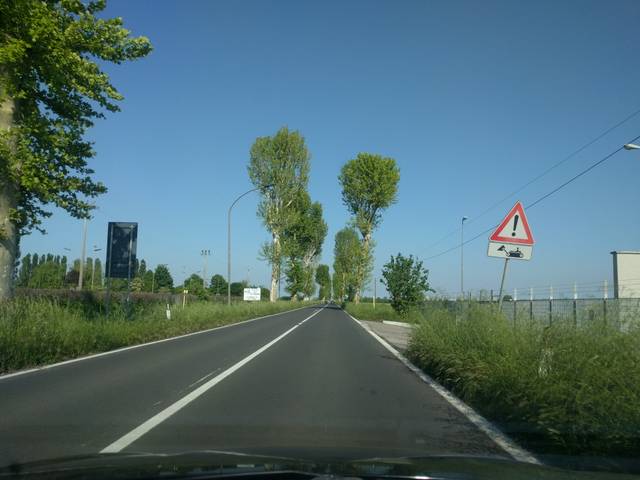
Region: Italy
Coordinates: 45.076, 11.845